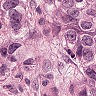
Metastatic tissue present: yes